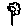
Label: flower